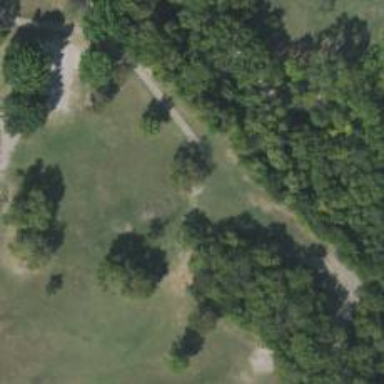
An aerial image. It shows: Disc golf tee.